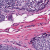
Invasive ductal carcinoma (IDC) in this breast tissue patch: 0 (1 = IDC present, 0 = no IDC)